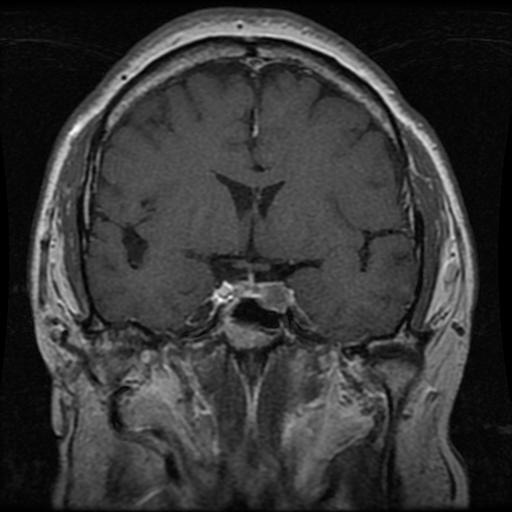
Label: pituitary